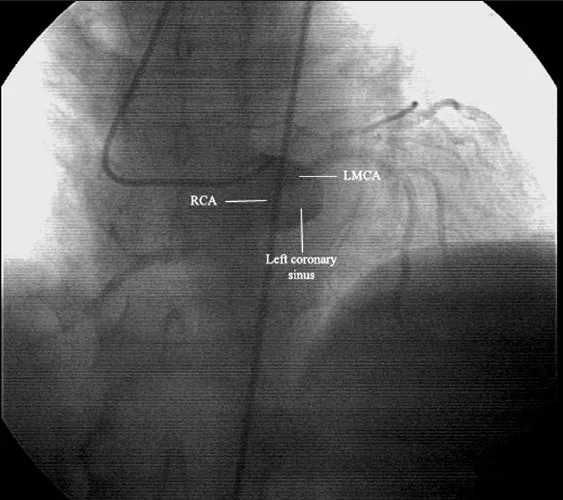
Angiographic imaging of left coronary sinus showing a single coronary ostium. LMCA: Left main coronary artery; RCA: right coronary artery.
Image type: radiology (x_ray)